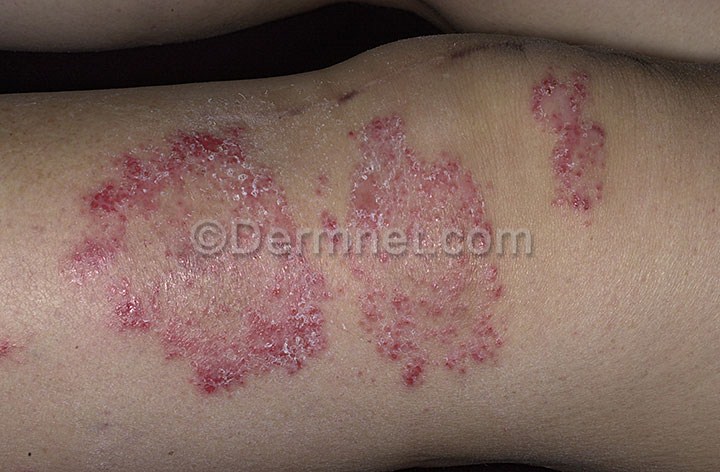
Disease: Eczema Photos